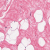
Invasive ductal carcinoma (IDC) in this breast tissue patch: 0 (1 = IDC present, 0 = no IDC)